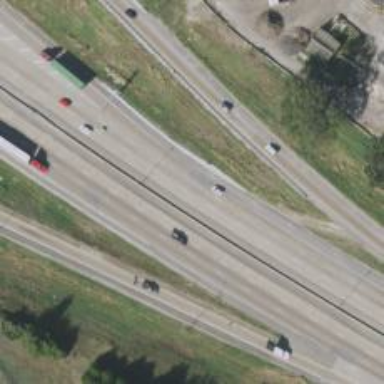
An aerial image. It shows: Motorway junction.